Рассмотрим бесконечную решетку резисторов, которая показана на рисунке. Каждая синяя перемычка имеет сопротивление $R_b=1~\text{Ом}$ между соседними узлами решетки (узлы изображены черными точками). Каждая красная — $R_r=2018~\text{Ом}$.
Пусть сопротивление между узлами $A$ и $B$ (отмеченные на рисунке голубым) равно $\rho$. Найдите такие $r$ и $R$, для которых выполнено: $$r\le \rho\le R, \quad R/r\le 2.$$ $$r\le \rho\le R, \quad R/r\le 2.$$ $$r\le \rho\le R, \quad R/r\le 2.$$ Вам нужно доказать, что для для выбранных вами $r$ и $R$ указанные неравенства выполняются.
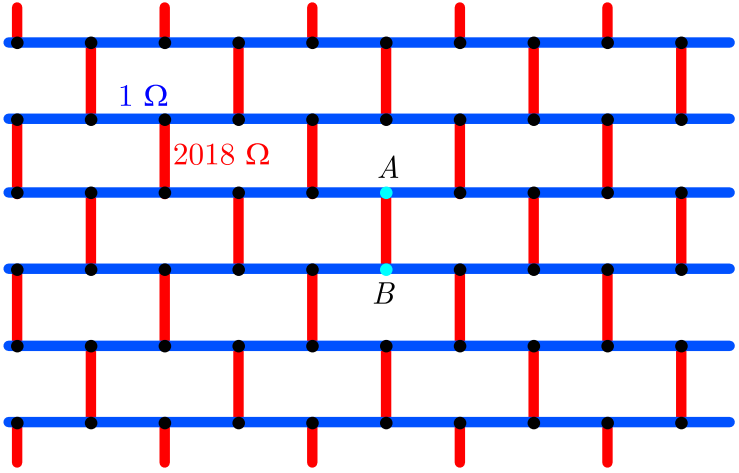
Ответ: $\rho=2018-\cfrac{2018^2}{\pi} \cfrac{\mathrm{arctg}\,\left(\cfrac{2018}{\sqrt{4037}}\right)}{1009}\approx 40.4358~\text{Ом}$
Темы:
T, ★, Постоянный ток, Закон Ома, Расчет сложных цепей, Physics Cup, 2018